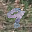
Label: 9